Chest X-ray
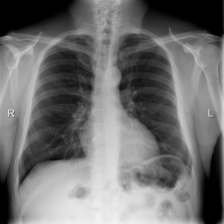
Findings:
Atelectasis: negative
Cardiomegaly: negative
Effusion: negative
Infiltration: negative
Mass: negative
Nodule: negative
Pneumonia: negative
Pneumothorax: negative
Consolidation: negative
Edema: negative
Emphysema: negative
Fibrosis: negative
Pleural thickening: negative
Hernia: negative